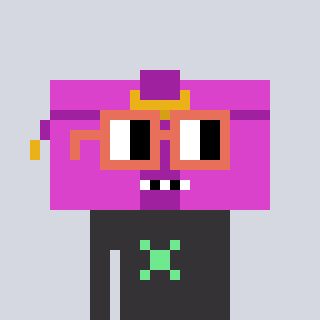
a pixel art character with square orange glasses, a clutch-shaped head and a grayscale-colored body on a cool background